Interaction volume radius: 5 \u00c5
Interaction volume height: 25 \u00c5
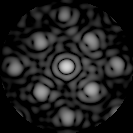
Disorder parameter: 0.2591